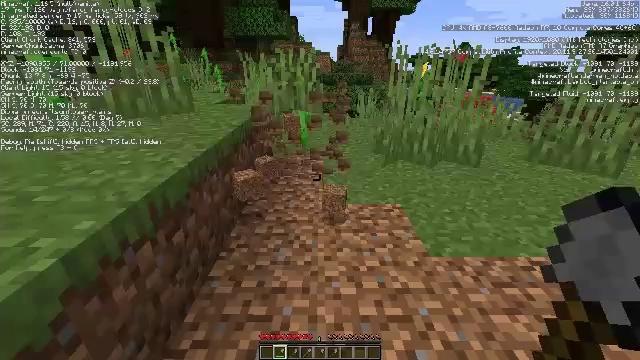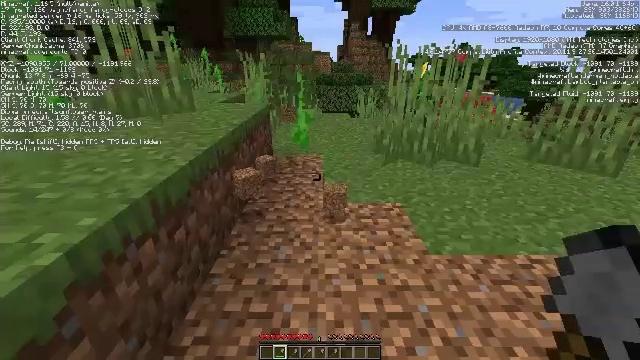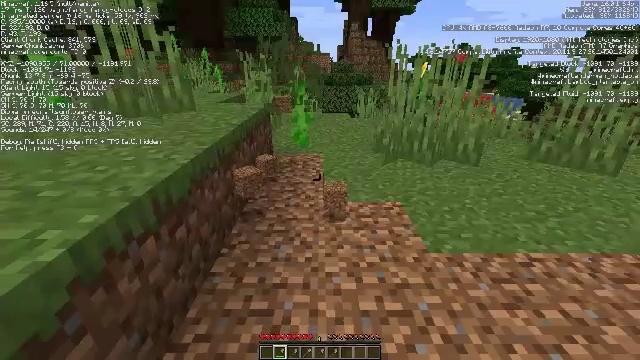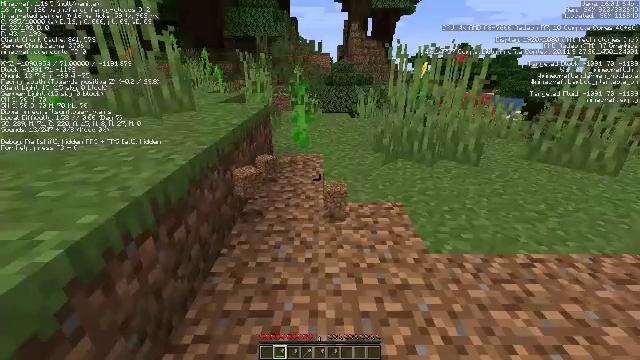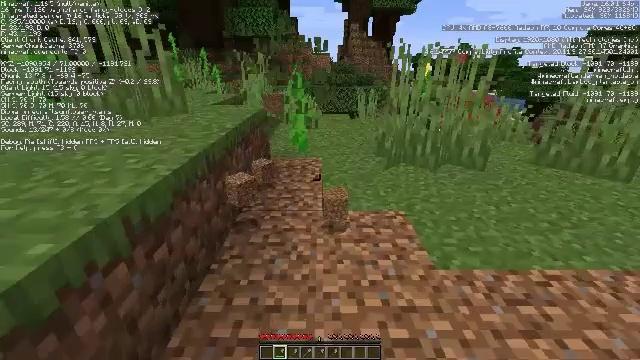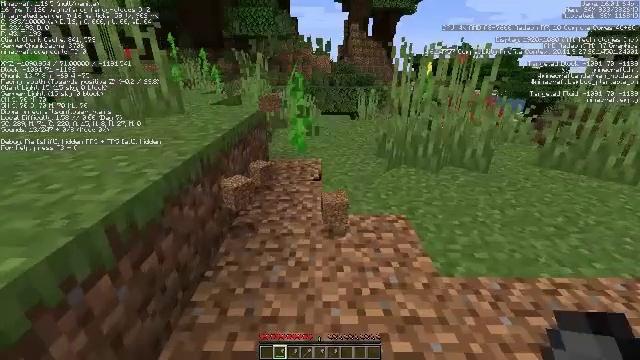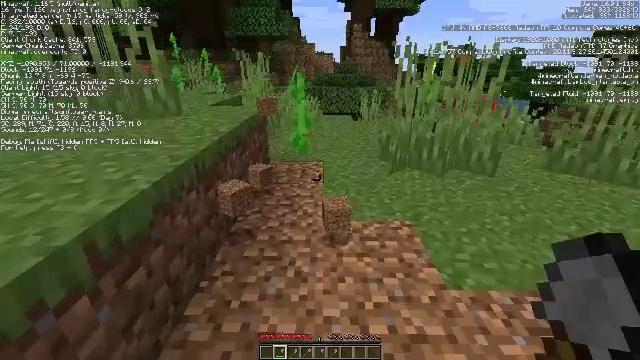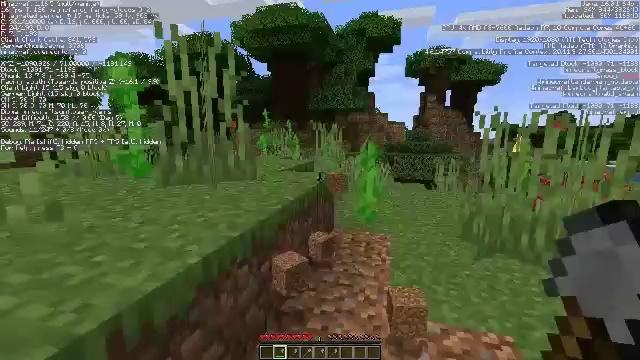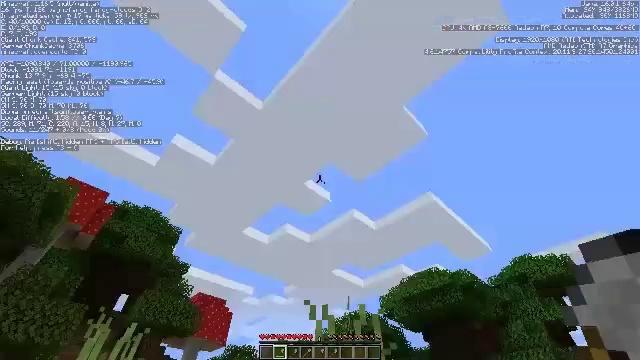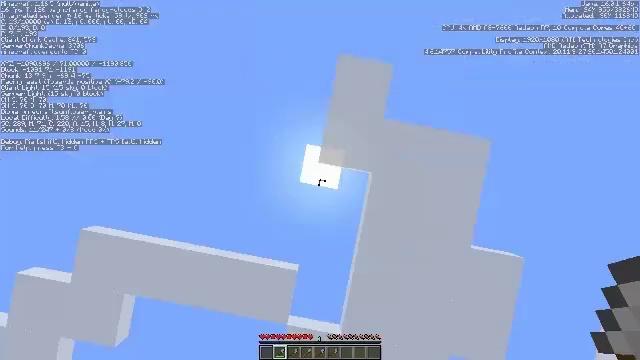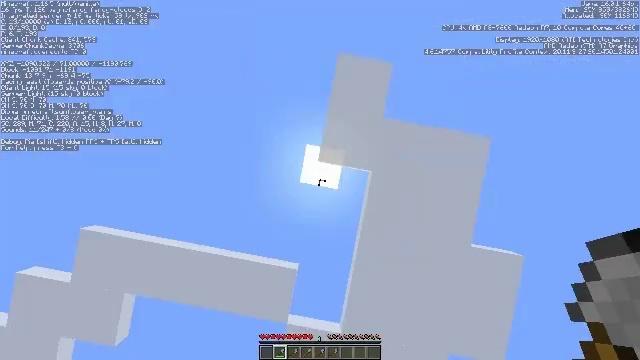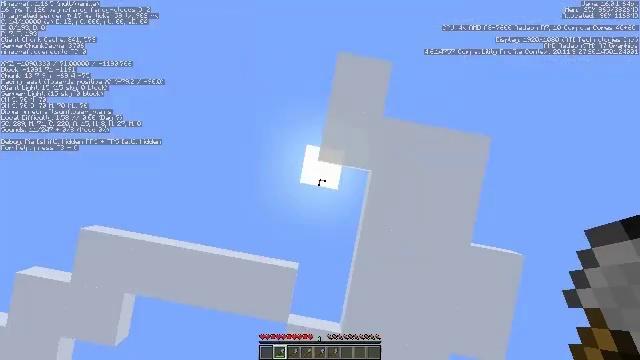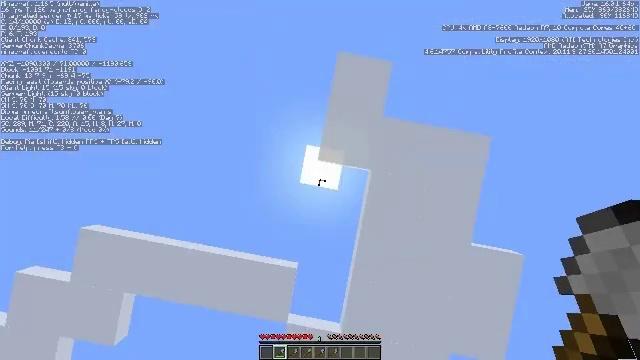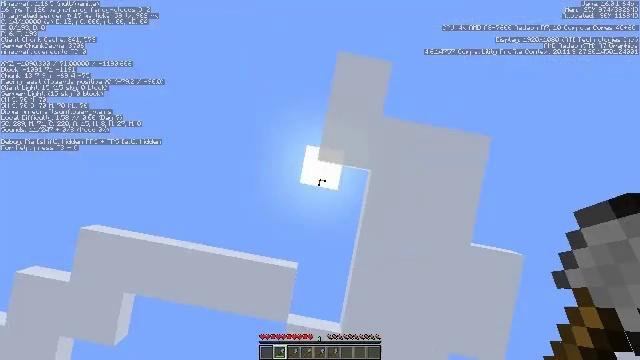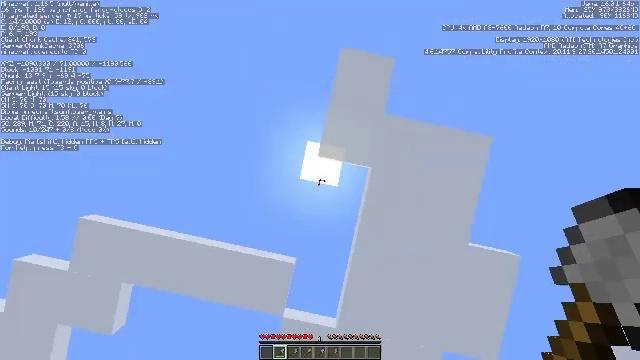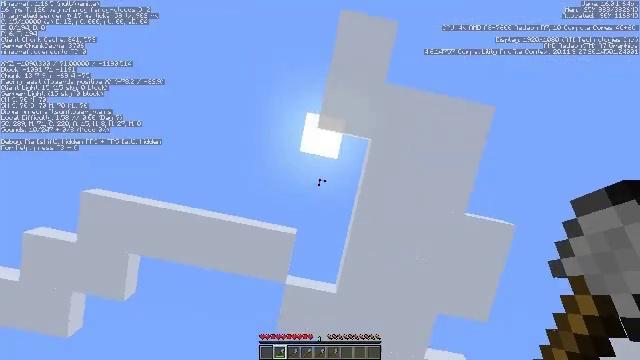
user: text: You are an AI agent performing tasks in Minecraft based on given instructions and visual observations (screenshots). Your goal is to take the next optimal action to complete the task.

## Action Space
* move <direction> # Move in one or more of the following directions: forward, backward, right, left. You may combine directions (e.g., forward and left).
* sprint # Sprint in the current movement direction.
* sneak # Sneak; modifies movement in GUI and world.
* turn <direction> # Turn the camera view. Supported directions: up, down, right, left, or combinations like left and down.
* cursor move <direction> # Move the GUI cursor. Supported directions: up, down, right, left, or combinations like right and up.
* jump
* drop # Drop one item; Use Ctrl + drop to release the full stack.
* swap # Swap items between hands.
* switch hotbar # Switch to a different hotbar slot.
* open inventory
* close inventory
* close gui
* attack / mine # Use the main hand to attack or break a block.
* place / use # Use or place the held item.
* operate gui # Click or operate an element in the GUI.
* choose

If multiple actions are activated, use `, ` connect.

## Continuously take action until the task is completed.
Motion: motion action
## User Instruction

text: Collect sunflower from the field.
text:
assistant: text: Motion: no_op
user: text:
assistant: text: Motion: no_op
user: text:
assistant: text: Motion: move forward
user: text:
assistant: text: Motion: move forward
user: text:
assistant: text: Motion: move forward
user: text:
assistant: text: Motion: move forward
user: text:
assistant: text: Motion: move forward, turn left and up
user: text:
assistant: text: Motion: move forward, turn left and up
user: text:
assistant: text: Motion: move forward, turn left and up
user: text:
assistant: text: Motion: move forward
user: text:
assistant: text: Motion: move forward
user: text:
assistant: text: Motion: move forward
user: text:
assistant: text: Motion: move forward
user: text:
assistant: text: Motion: move forward, turn right
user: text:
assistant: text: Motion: move forward, turn down
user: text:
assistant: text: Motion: move forward, turn left and down
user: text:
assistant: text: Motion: move forward and move right, turn right and down
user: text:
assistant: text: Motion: move forward and move right, turn right and down
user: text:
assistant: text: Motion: move right, turn right and down
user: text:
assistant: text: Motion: move right, turn right
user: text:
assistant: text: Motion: move right
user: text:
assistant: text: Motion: move right
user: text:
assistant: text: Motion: no_op
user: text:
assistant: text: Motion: no_op
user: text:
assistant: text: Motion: turn right and down
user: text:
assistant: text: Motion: turn right and down
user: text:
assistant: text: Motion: turn right and down
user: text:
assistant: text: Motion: move right, turn right and down
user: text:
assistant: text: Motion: move right, turn right and down
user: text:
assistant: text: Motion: move right, turn left and down